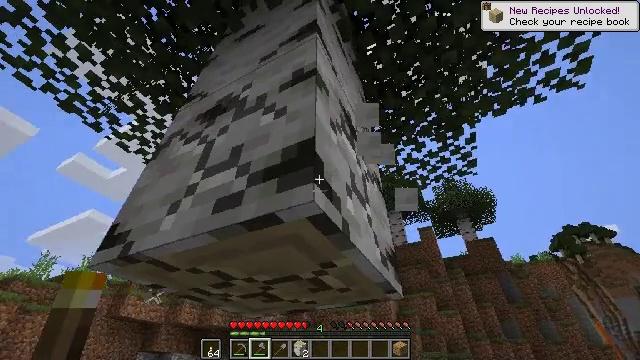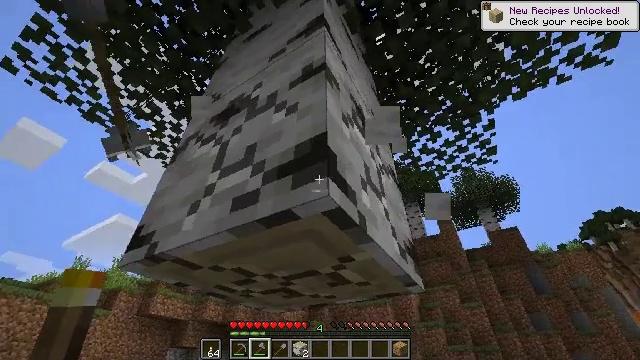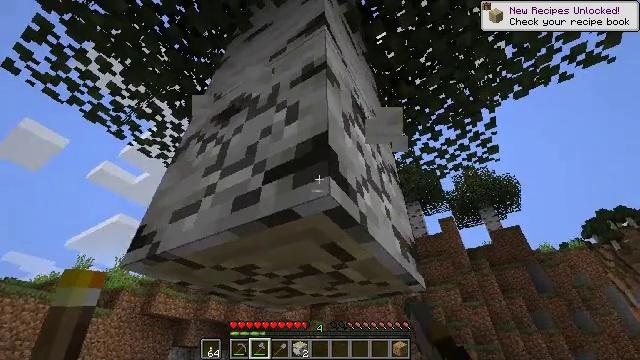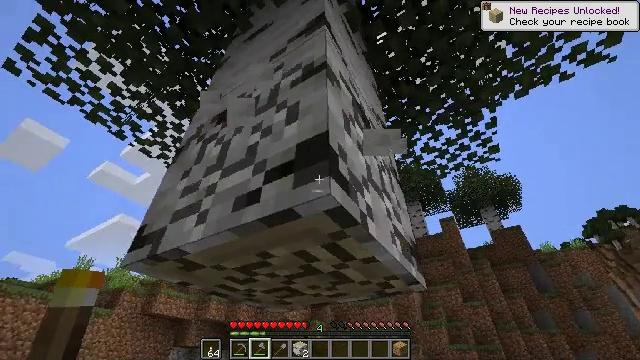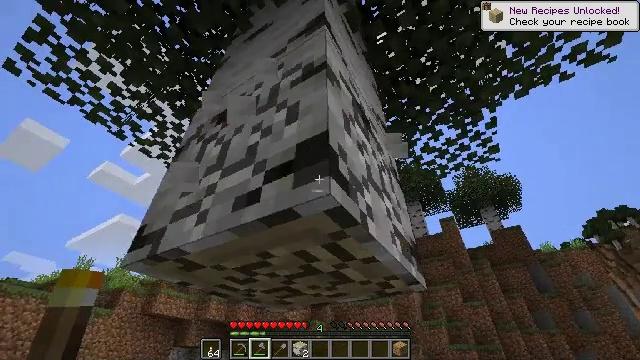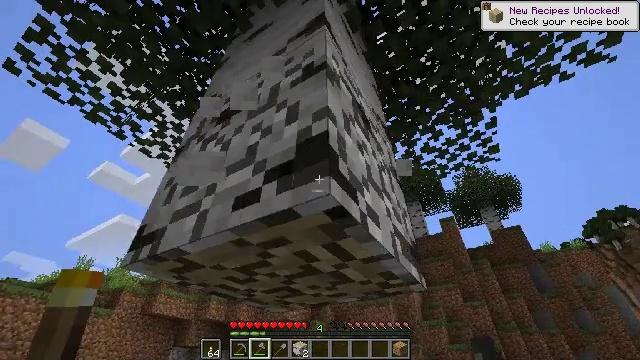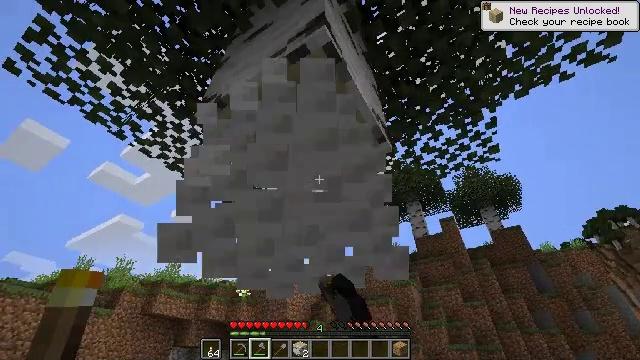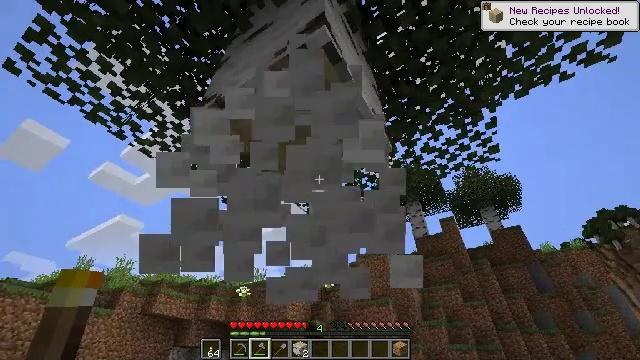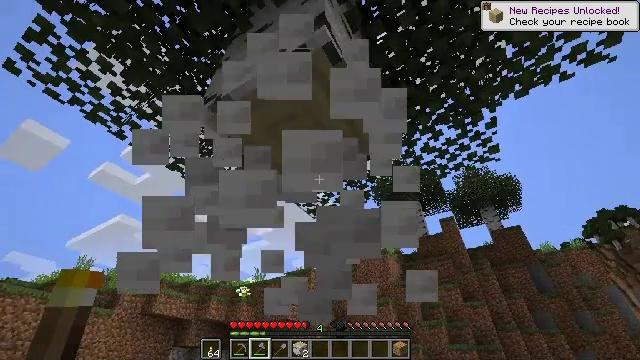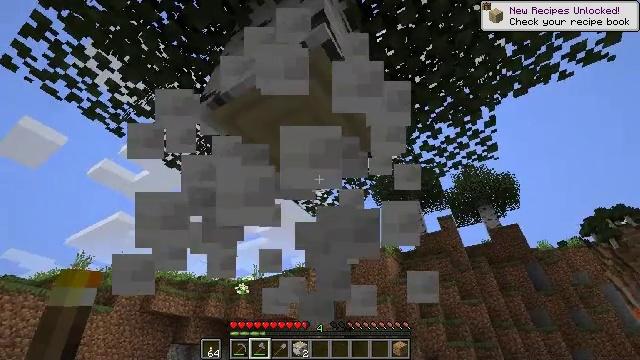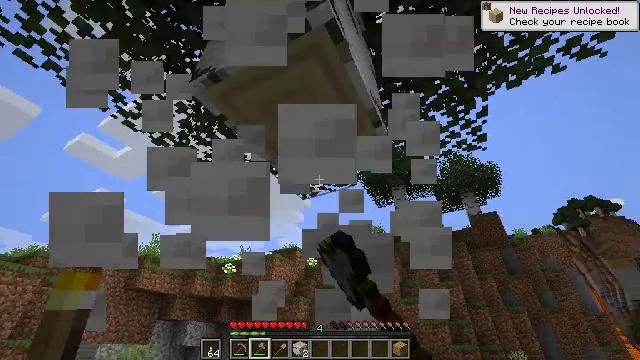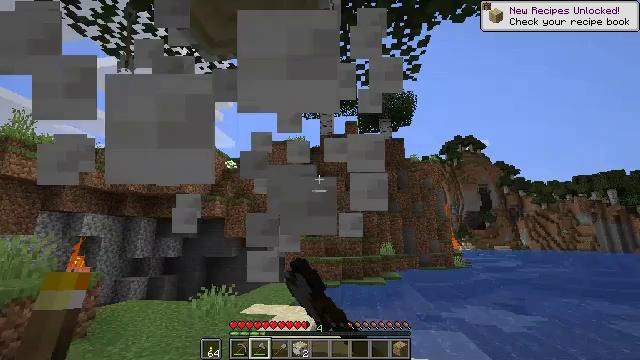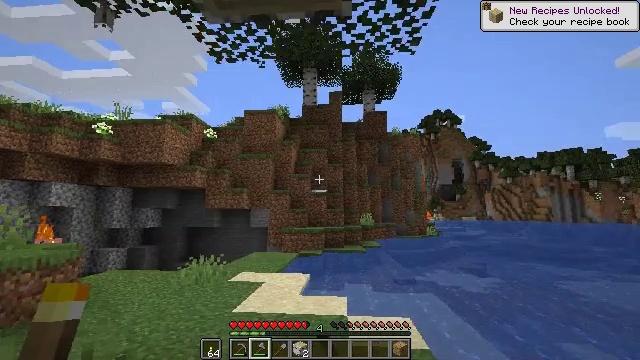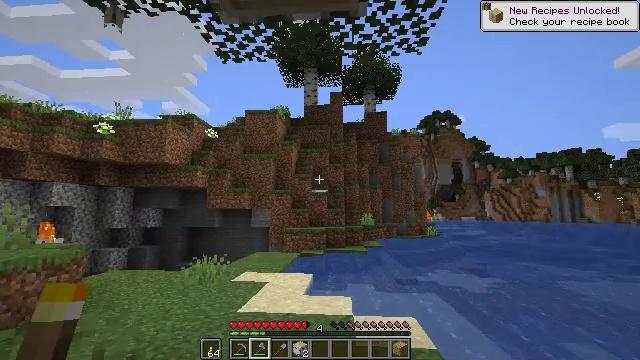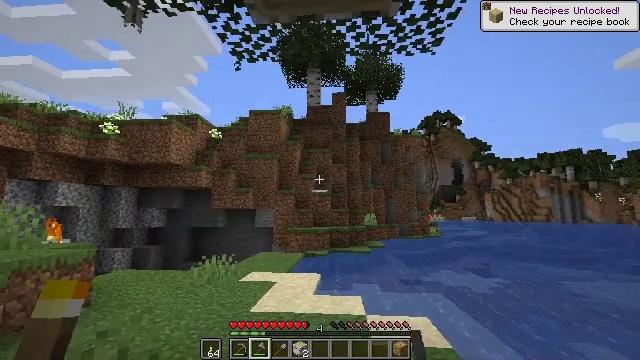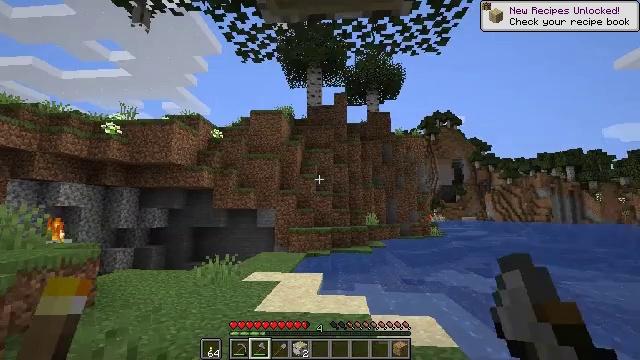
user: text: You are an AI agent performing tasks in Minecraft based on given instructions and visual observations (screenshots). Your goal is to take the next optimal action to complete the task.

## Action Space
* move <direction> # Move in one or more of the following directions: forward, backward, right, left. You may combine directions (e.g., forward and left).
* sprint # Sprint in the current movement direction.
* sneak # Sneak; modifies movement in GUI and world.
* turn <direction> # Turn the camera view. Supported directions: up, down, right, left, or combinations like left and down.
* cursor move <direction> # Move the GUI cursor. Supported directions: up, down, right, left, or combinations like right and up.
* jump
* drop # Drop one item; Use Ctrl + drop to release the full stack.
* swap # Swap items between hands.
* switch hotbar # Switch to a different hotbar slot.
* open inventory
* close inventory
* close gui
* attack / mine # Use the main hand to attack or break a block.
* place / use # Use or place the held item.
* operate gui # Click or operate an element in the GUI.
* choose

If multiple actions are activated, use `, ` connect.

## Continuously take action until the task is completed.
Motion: motion action
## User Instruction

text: Harvest birch logs from birch trees.
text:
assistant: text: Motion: turn left, attack / mine
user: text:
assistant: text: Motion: attack / mine
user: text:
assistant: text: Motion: attack / mine
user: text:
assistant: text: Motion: attack / mine
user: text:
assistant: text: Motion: attack / mine
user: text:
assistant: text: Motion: attack / mine
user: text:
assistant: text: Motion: attack / mine
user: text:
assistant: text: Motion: attack / mine
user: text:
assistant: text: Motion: attack / mine
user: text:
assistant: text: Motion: move left, turn right and down, attack / mine
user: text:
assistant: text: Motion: move left, turn right and down, attack / mine
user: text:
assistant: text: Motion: move left, turn right and down
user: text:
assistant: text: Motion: move left
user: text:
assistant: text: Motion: no_op
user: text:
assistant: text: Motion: no_op
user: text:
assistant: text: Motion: no_op
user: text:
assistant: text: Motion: no_op
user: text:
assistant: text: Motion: turn left
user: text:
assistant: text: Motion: no_op
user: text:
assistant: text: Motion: no_op
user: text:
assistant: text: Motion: no_op
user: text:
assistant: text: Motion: no_op
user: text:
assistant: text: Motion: move right
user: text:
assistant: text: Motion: move right
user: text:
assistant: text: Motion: move right
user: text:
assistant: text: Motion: move right
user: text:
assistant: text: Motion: move right
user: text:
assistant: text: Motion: move right
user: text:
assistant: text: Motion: move right
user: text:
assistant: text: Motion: move right